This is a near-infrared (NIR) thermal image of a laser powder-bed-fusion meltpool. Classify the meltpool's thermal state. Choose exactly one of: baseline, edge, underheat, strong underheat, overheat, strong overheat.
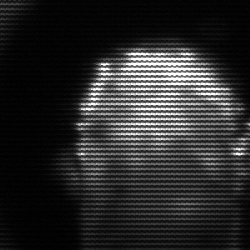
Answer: baseline